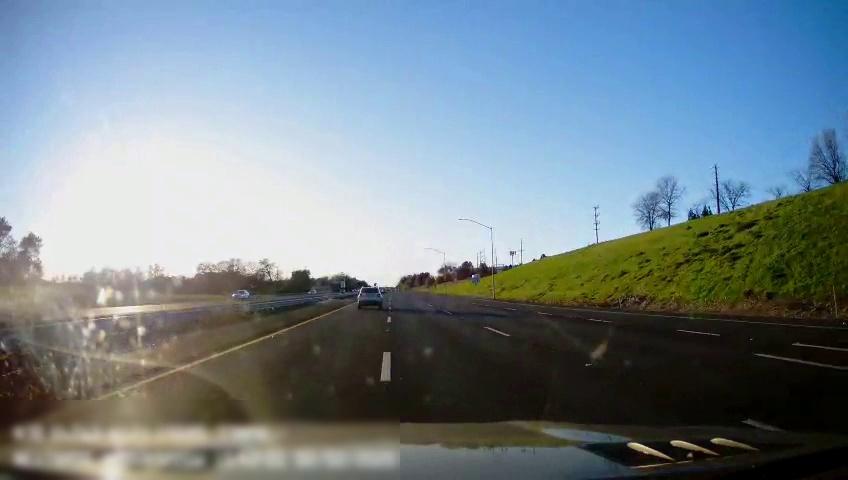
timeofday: Day
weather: Cloudy
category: Drivable Space
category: Drivable Space
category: Vehicles | Car
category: Vehicles | Car
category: Vehicles | SUV
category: Lanes | Alternate Lane
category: Lanes | Current Lane
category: Lanes | Current Lane
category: Lanes | Alternate Lane
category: Lanes | Alternate Lane
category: Lanes | Alternate Lane
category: Traffic | Signs
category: Traffic | Signs